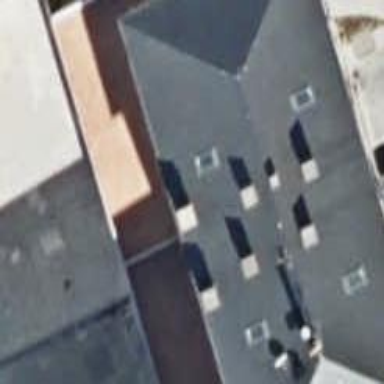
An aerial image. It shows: Part of building.